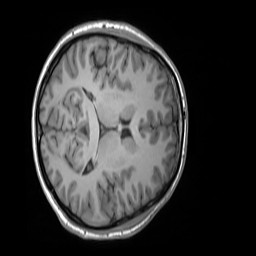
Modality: T1w
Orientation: axial
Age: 29
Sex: male
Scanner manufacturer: siemens
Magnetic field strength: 3 T
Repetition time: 1.55 s
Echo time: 0.00234 s